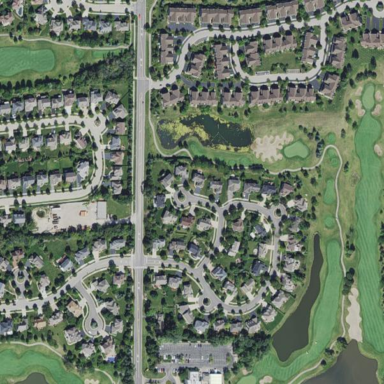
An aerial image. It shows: Golf course.